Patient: sex M, age 48
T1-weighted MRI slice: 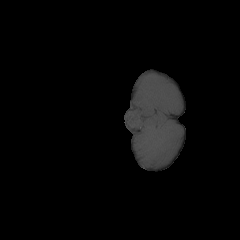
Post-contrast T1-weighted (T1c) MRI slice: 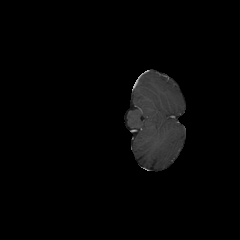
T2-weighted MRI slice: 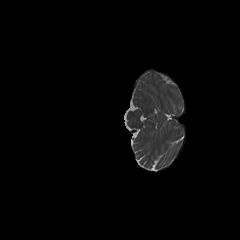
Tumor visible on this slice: no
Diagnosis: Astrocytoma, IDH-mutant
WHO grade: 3